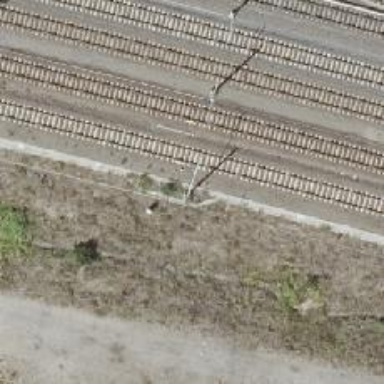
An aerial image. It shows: Catenary mast for power lines.